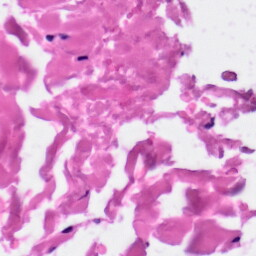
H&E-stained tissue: Skin